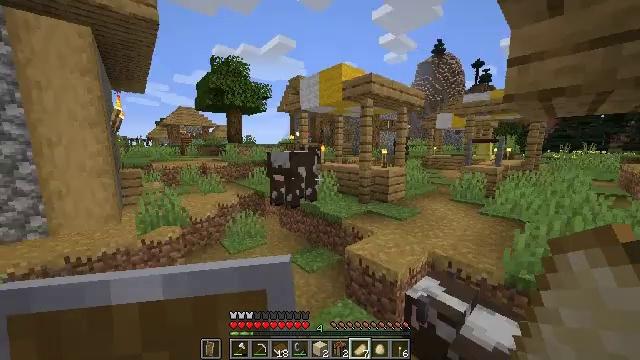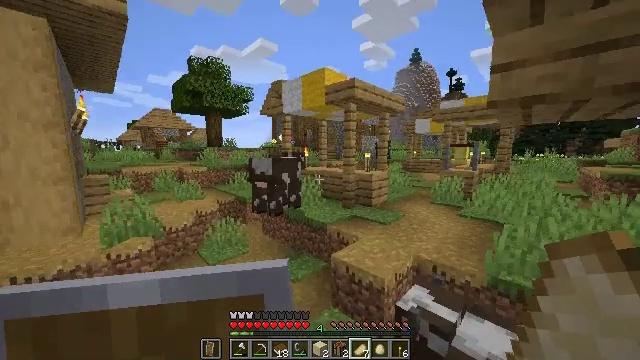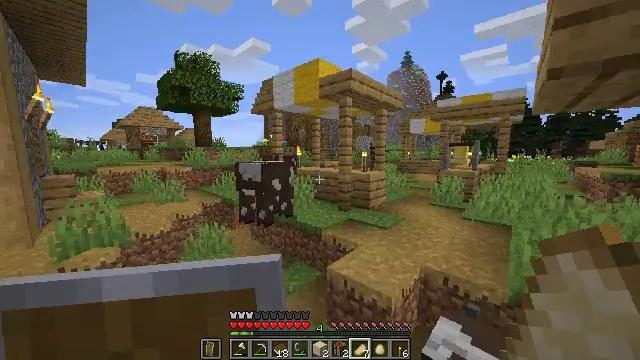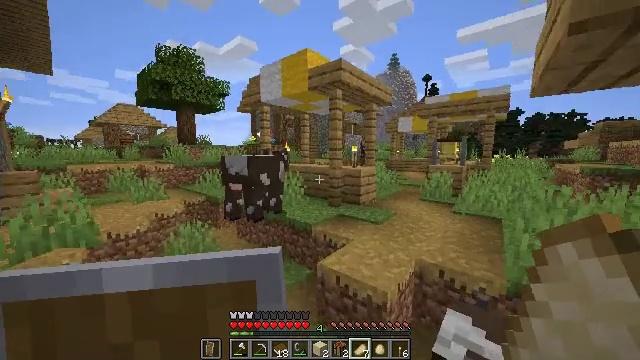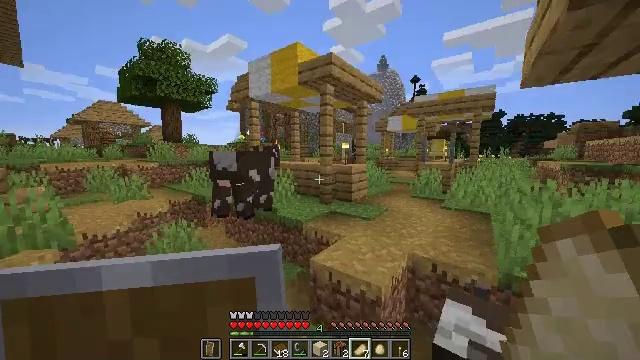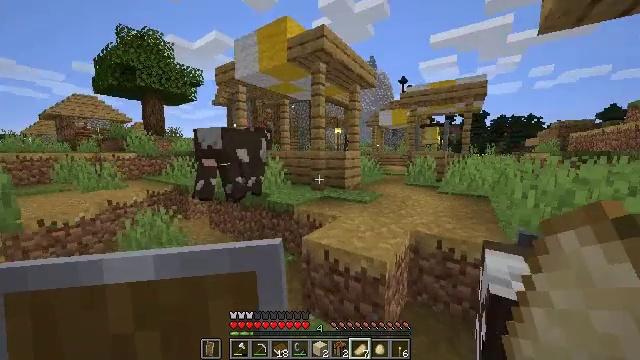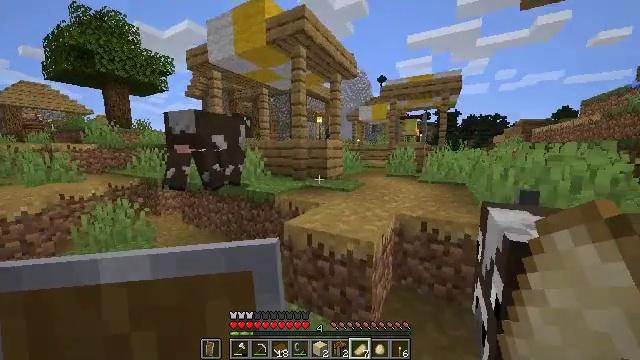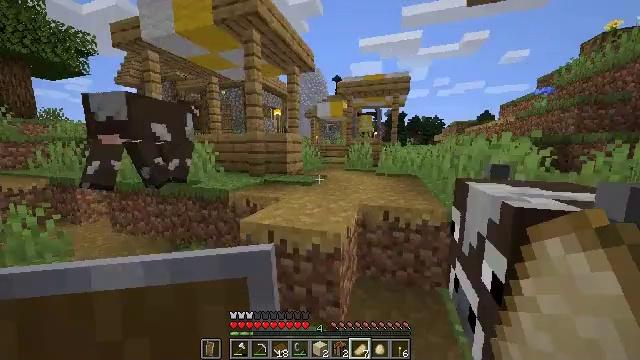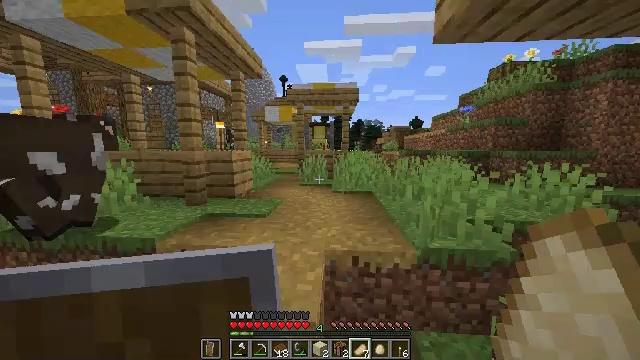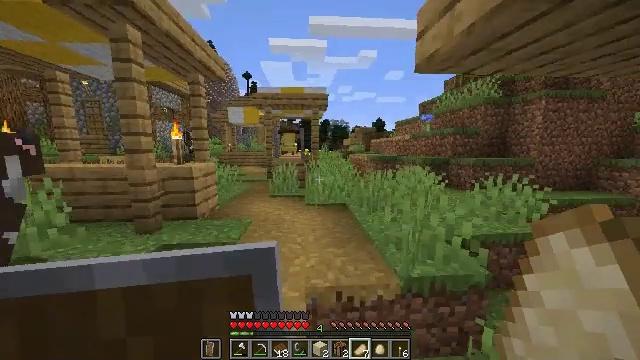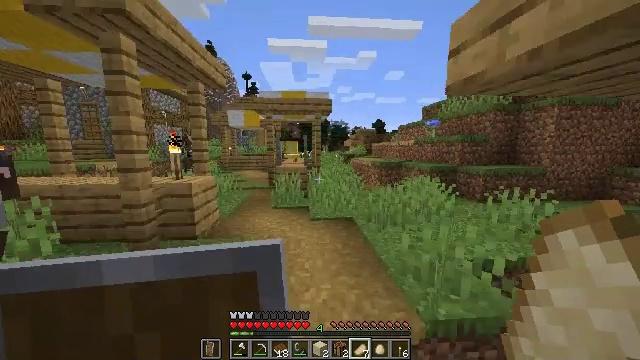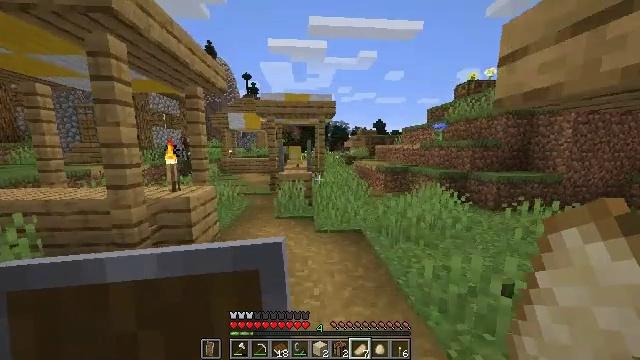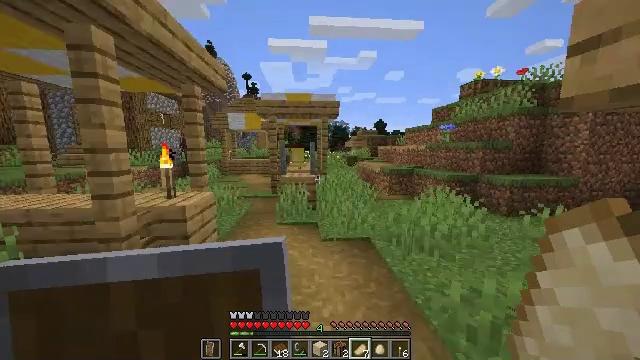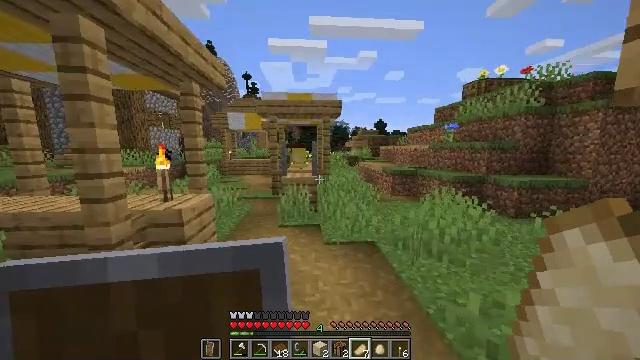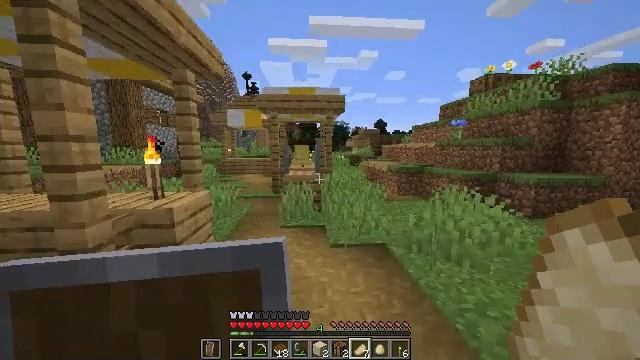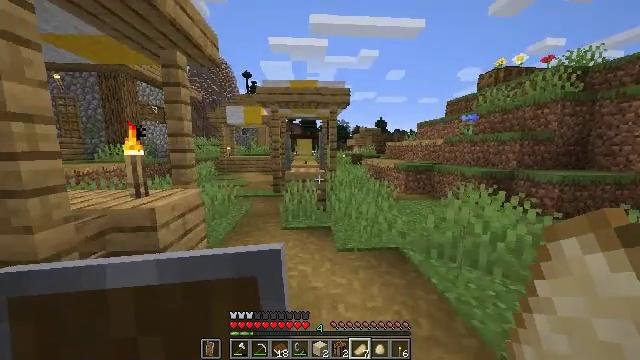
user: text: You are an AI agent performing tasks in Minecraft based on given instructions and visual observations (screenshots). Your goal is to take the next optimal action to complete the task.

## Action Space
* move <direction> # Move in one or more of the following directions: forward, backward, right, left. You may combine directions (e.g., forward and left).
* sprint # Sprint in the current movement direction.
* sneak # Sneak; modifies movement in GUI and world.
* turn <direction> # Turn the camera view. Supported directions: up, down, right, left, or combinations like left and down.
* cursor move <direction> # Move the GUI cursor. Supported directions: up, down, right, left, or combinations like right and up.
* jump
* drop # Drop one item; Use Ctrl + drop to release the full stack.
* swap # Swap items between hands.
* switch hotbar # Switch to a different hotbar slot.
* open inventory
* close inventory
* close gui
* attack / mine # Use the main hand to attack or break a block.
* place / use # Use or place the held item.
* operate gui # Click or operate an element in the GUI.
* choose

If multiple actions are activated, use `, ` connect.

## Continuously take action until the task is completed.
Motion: motion action
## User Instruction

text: Gather beetroots by breaking the plants.
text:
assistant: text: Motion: move forward, sprint, turn right and up
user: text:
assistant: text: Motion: move forward, sprint, turn right
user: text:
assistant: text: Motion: move forward, sprint, turn right
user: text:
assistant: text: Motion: move forward, sprint, turn right, jump
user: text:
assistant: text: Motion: move forward, sprint, turn right, jump
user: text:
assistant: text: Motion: move forward, sprint, turn right, jump
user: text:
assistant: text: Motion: move forward, sprint, turn right, jump
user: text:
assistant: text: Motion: move forward, sprint, turn right, jump
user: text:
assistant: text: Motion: move forward, sprint, turn right, jump
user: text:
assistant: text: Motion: move forward, sprint, jump
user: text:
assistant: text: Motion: move forward, sprint, jump
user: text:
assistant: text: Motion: move forward, sprint, jump
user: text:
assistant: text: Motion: move forward, sprint, jump
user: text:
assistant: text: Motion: move forward, sprint, jump
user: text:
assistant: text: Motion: move forward, sprint, jump
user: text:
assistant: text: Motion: move forward, sprint, jump
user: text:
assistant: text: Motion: move forward, sprint, jump
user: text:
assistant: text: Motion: move forward, sprint, jump
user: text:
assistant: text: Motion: move forward, sprint, turn right and down, jump
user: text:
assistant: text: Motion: move forward, sprint, turn right and up, jump
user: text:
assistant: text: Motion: move forward, sprint, turn right and up, jump
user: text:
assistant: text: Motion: move forward, sprint, jump
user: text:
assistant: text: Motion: move forward, sprint, jump
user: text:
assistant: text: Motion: move forward, sprint, jump
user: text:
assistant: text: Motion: move forward, sprint, turn left
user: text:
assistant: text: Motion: move forward, sprint, turn left
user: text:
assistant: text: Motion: move forward and move right, sprint, turn left
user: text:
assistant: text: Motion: move forward and move right, sprint, turn left and down
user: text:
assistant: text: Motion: move forward and move right, sprint, turn left and up
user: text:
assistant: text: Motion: move forward and move right, sprint, turn left